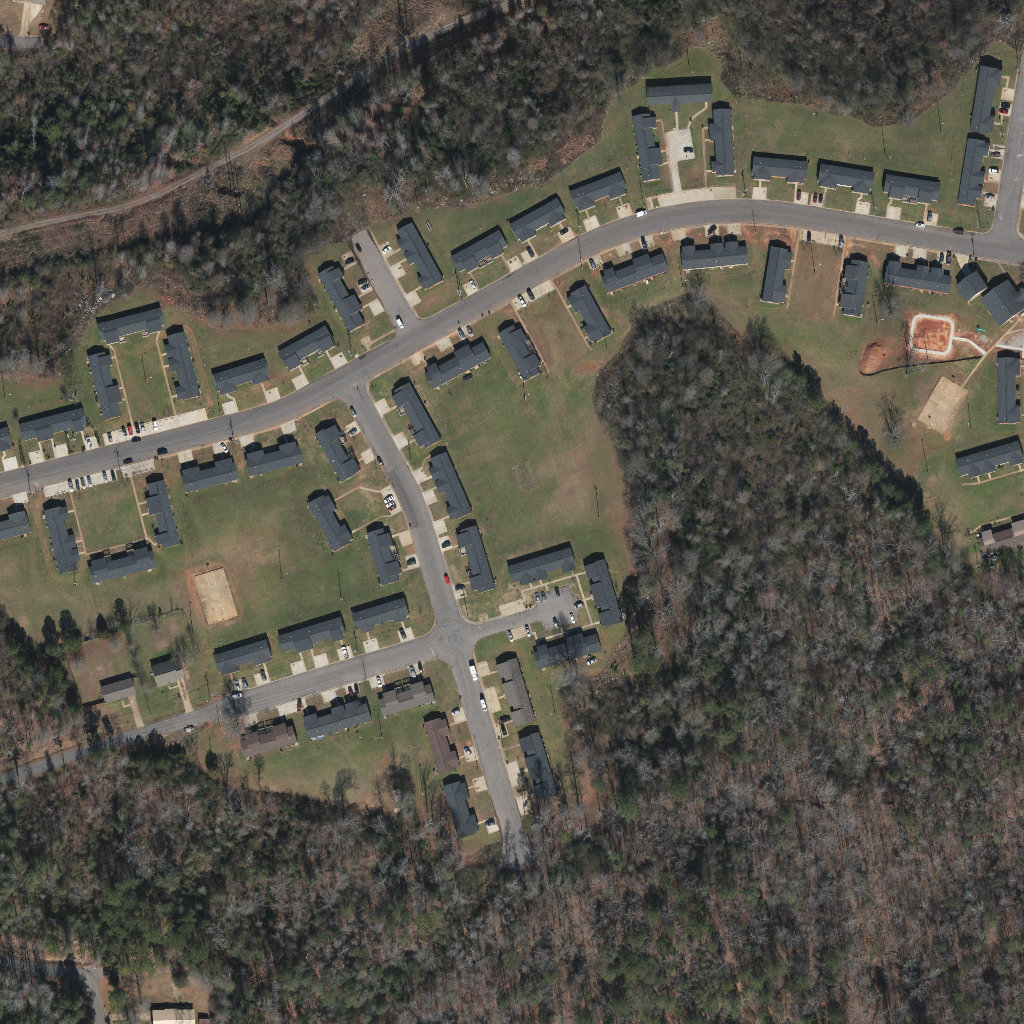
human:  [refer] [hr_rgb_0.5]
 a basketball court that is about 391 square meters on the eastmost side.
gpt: <box>[[89, 36, 94, 42, 0]]</box>